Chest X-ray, PA view. Patient: 50 years old, sex M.
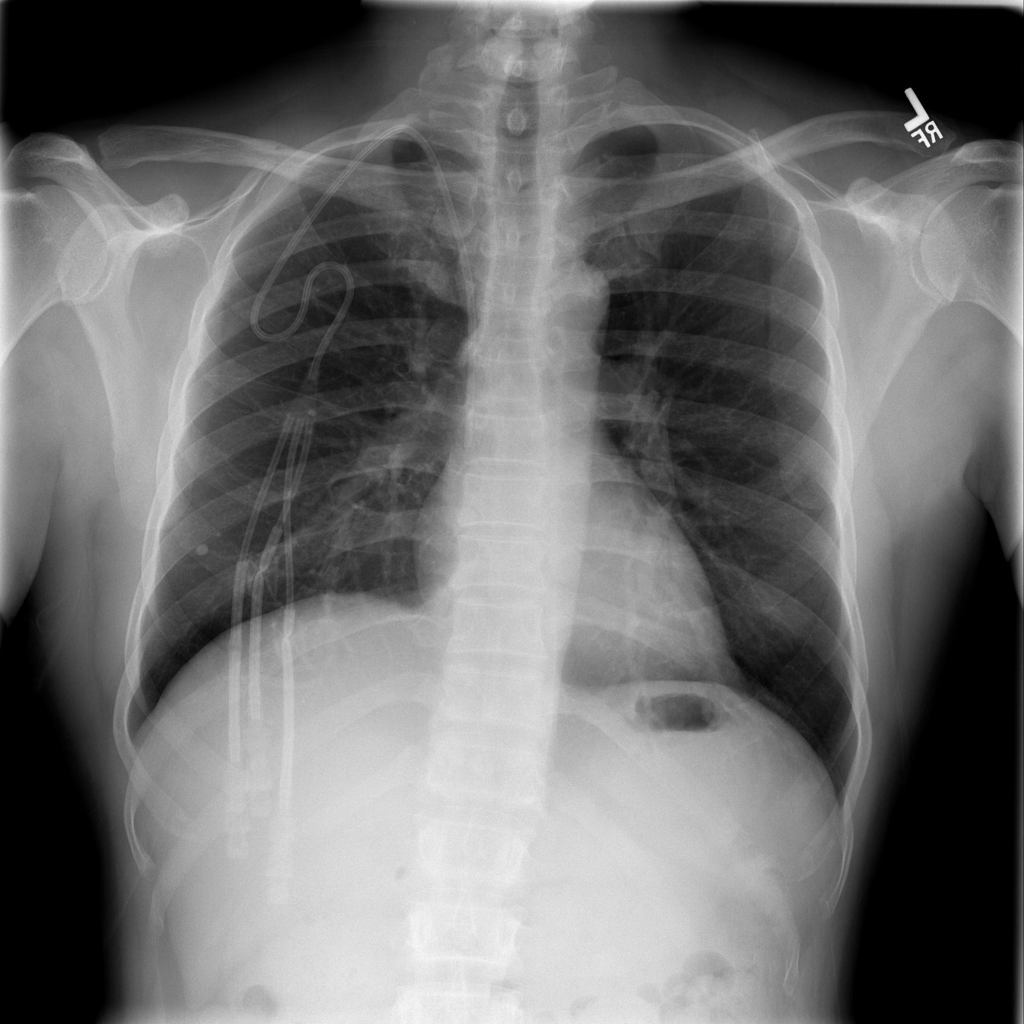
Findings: Atelectasis, Nodule